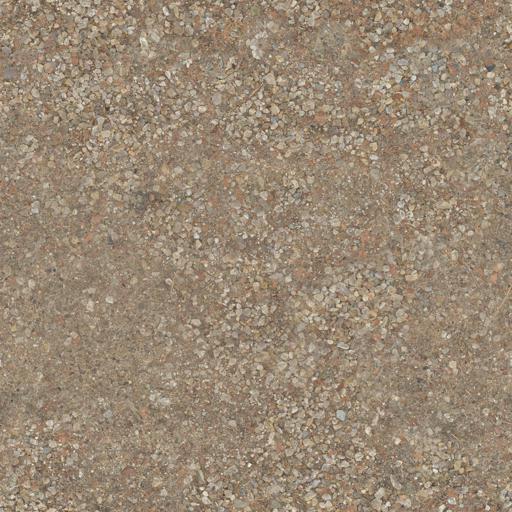
Tags: dirt dirty gravel ground sand